Question: I expected it will have a prompt-out screen to asking user to Open or Save or Cancel.
From below my code, i try FileOutputStream is work to save the file into a specific location, but how can i do something like below my screenshot?
Expected screenshot:

Below is my code:
'''
try {
/* Create Workbook and Worksheet XLSX Format */
XSSFWorkbook my_workbook = new XSSFWorkbook();
XSSFSheet my_sheet = my_workbook.createSheet("Cell Font");
/* Get access to XSSFCellStyle */
XSSFCellStyle my_style = my_workbook.createCellStyle();
/* We will now specify a background cell color */
my_style.setFillPattern(XSSFCellStyle.FINE_DOTS);
my_style.setFillForegroundColor(IndexedColors.BLUE.getIndex());
my_style.setFillBackgroundColor(IndexedColors.RED.getIndex());
/* Create a row in the sheet */
Row row = my_sheet.createRow(0);
/* Create a cell */
Cell cell = row.createCell(0);
cell.setCellValue("Cell Fill Color Test");
/* Attach the style to the cell */
cell.setCellStyle(my_style);
/* Write changes to the workbook */
// OutputStream out = new FileOutputStream(
// new File(ExcelConstant.TEST));
// my_workbook.write(out);
// out.close();
OutputStream output = response.getOutputStream();
// response.setContentType("application/x-download");
// response.setHeader("Content-Disposition", "attachment; filename=MyExcel.xls");
response.setContentType("application/vnd.openxmlformats-officedocument.spreadsheetml.sheet");
response.setHeader("Content-Disposition", "attachment; filename=Excel.xlsx");
my_workbook.write(output);
output.close();
}
'''
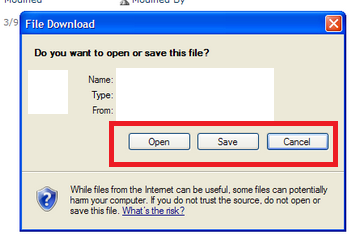
Answer: I found an solution for my own question which is the Ajax is not allowed to download the file.
<URL>
The reason because i call ajax in my extjs file. haiz...